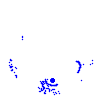
Particle: electron